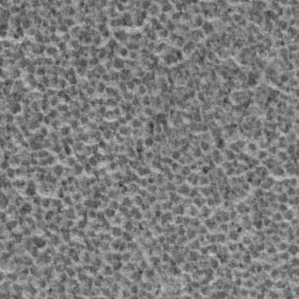
Label: frost